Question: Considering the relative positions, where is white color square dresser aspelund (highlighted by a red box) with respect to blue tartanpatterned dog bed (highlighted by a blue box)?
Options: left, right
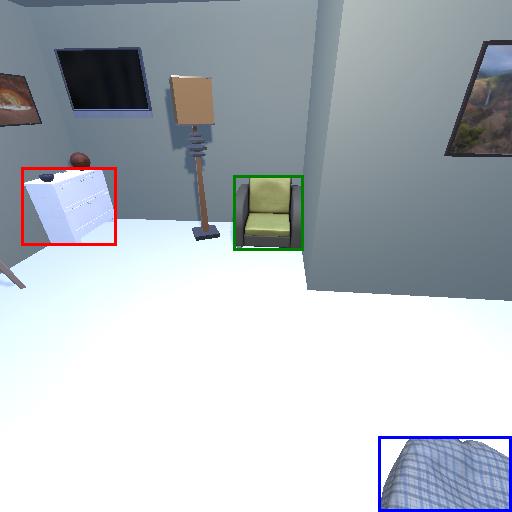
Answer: left